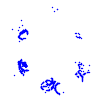
Particle: pion